Field crop: maize
Growth stage: 2
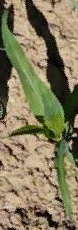
Species: maize